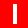
Digit: 1